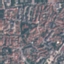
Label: Residential